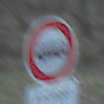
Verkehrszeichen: VerbotKraftomnibusse
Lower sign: PersonengruppenFrei1
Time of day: SunriseSunset
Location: Outdoor (Nature)
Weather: Clear
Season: Winter
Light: Natural